Question: My app requires Pop animation in reverse direction.It's deployment target is 'IOS 7' only.
So ,I have implemented <URL> api.
I have default translucent navigation bar.
It get popped successfully but flashed black at time of animation.
I have attached image of how actually it is being displayed.
Any help appreciated.
Thanks,
Bazinga.
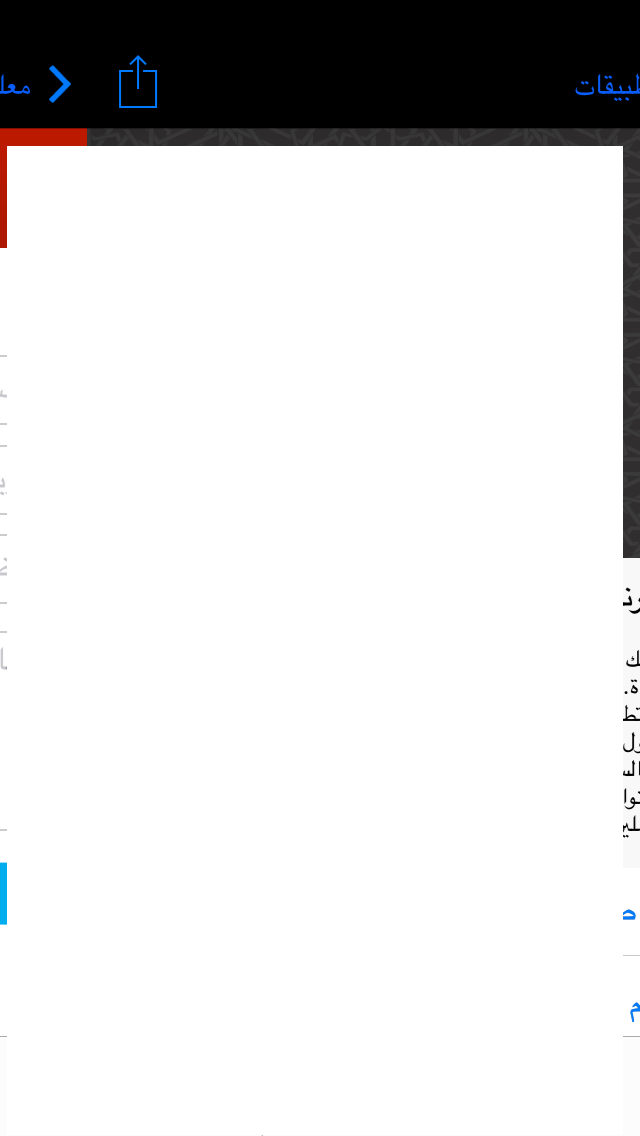
Answer: Okay so below is the solution I used to manage the situation .
To Push in reverse '(i.e. from Left to Right)'
'''
CATransition *transition = [CATransition animation];
transition.duration = 0.3;
transition.timingFunction = [CAMediaTimingFunction functionWithName:kCAMediaTimingFunctionDefault];
transition.type = kCATransitionFromLeft;
[transition setType:kCATransitionPush];
transition.subtype = kCATransitionFromLeft;
transition.delegate = self;
[self.navigationController.view.layer addAnimation:transition forKey:nil];
self.navigationController.navigationBarHidden = NO;
[self.navigationController pushViewController:<objVC> animated:NO];
'''
And , To Pop in reverse '(i.e. from Right to Left)'
'''
CATransition *transition = [CATransition animation];
transition.duration = 0.3;
transition.timingFunction = [CAMediaTimingFunction functionWithName:kCAMediaTimingFunctionDefault];
transition.type = kCATransitionFromRight;
[transition setType:kCATransitionPush];
transition.subtype = kCATransitionFromRight;
transition.delegate = self;
[self.navigationController.view.layer addAnimation:transition forKey:nil];
self.navigationController.navigationBarHidden = NO;
[self.navigationController popViewControllerAnimated:NO];
'''